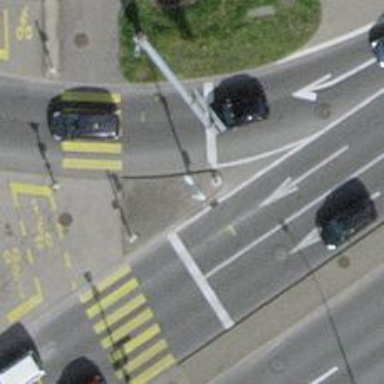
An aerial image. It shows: Surveillance system is in place.